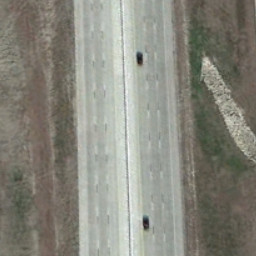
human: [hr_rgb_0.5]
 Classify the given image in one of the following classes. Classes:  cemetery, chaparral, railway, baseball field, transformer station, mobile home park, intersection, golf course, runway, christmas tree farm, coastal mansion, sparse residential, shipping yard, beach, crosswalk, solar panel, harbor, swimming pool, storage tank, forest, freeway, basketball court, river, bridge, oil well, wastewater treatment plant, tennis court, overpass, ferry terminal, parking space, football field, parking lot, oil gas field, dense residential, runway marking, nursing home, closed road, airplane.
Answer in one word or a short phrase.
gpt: freeway